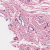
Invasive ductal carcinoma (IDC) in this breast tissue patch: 0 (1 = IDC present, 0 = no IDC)